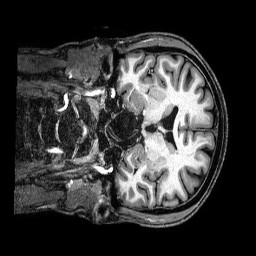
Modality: T1w
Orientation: coronal
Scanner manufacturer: philips
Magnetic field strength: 3 T
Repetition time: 2.5 s
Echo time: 0.0057 s